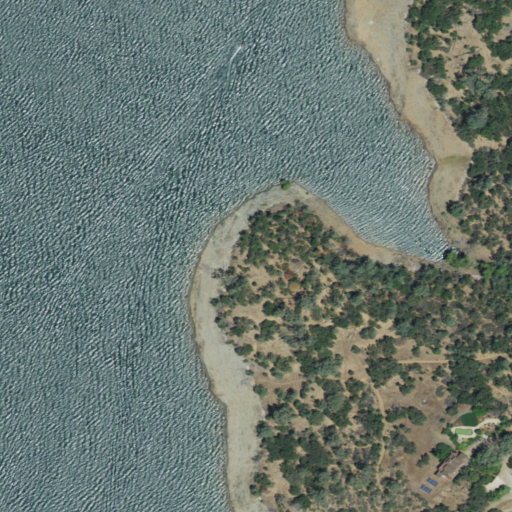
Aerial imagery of cape in California named Knoxton Point containing herbaceous wetlands, shrub, open water, grassland, barren land, evergreen forest, deciduous forest, and open development